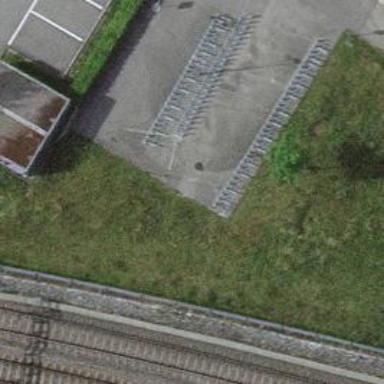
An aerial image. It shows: Bicycle parking area with wall loops.